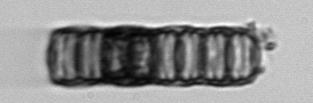
Label: Paralia_sulcata